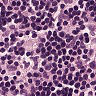
Metastatic tissue present: no